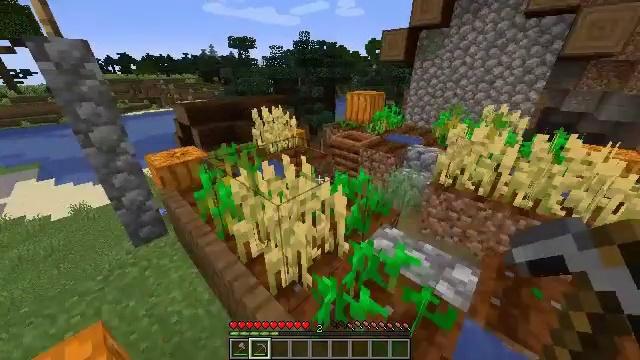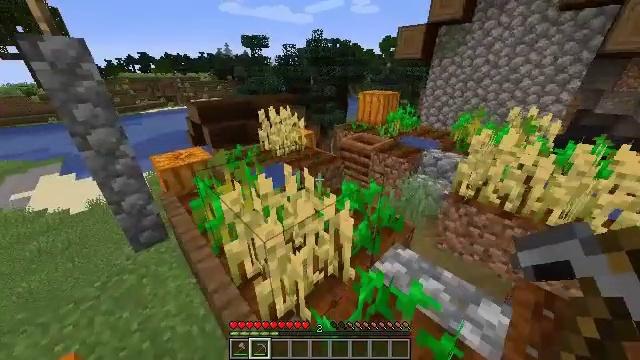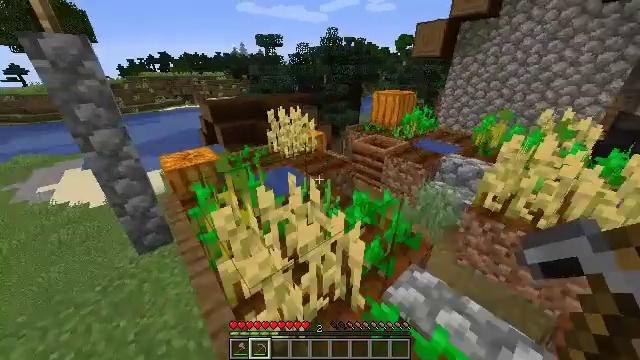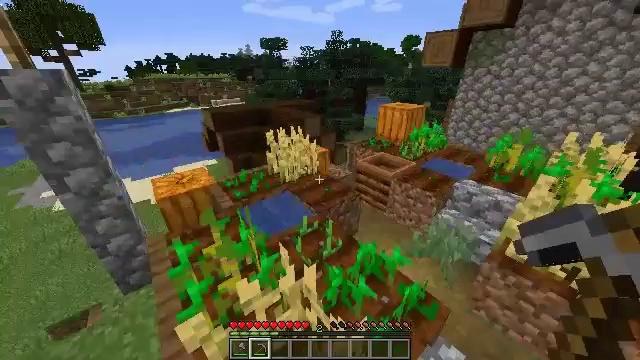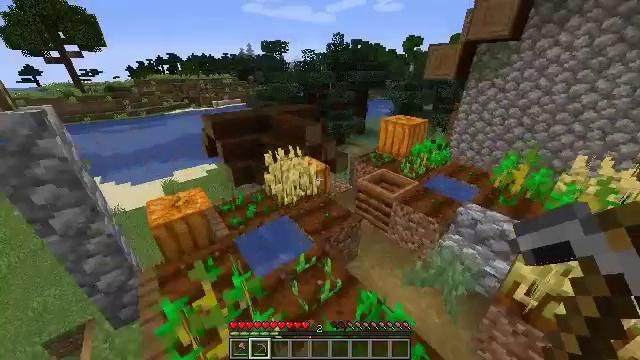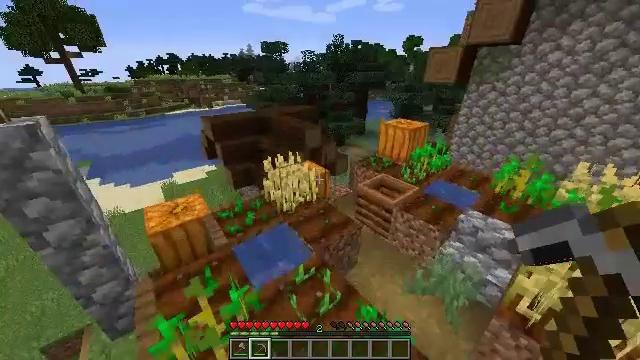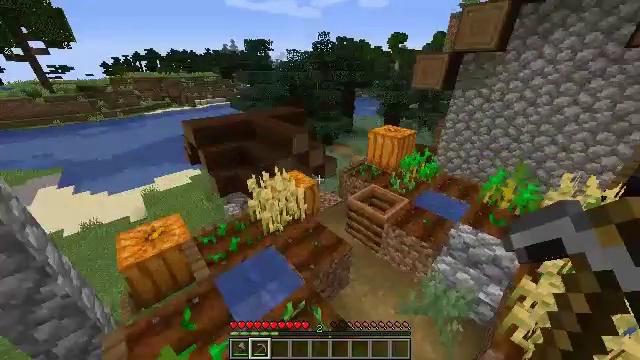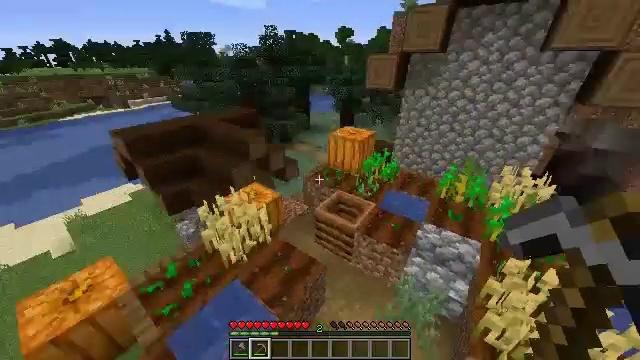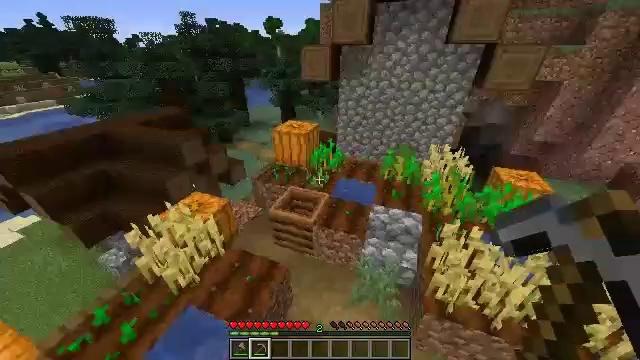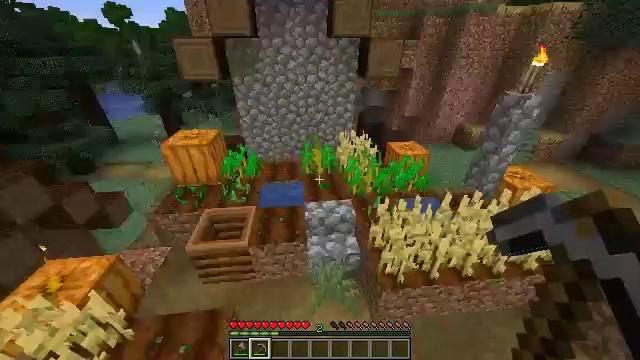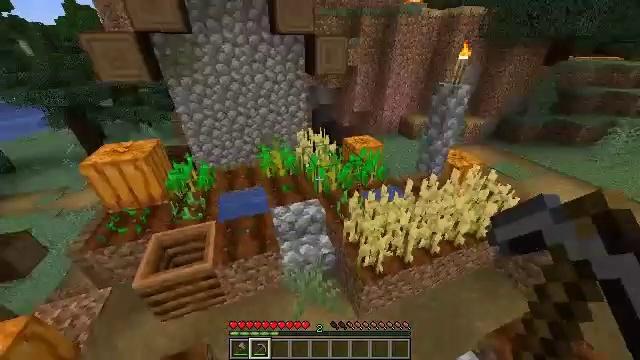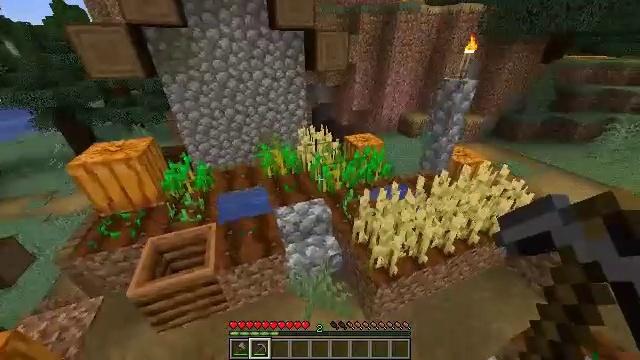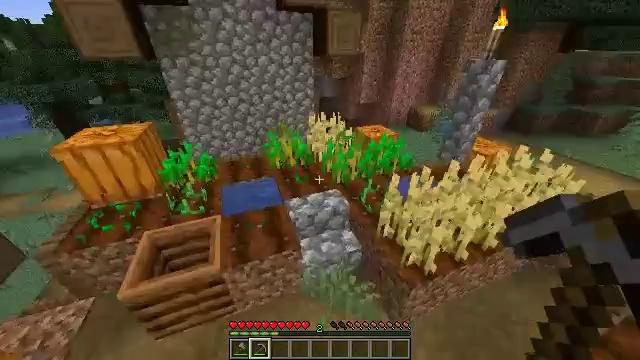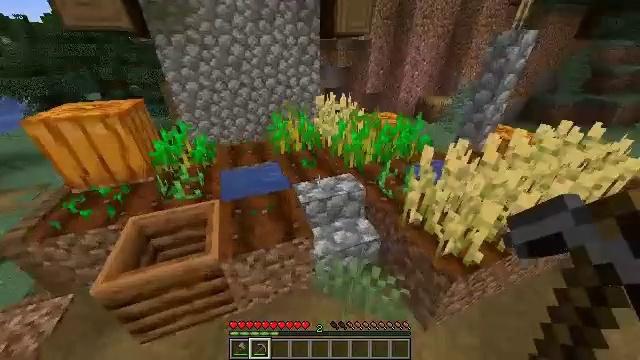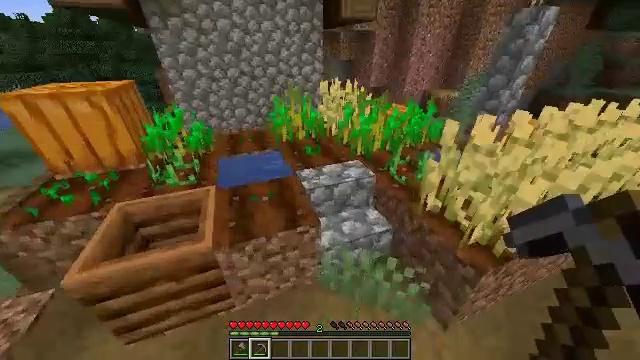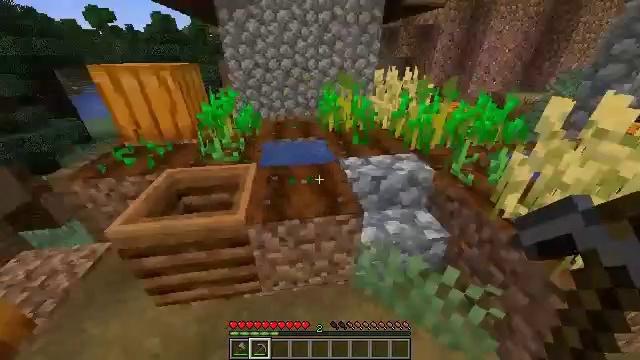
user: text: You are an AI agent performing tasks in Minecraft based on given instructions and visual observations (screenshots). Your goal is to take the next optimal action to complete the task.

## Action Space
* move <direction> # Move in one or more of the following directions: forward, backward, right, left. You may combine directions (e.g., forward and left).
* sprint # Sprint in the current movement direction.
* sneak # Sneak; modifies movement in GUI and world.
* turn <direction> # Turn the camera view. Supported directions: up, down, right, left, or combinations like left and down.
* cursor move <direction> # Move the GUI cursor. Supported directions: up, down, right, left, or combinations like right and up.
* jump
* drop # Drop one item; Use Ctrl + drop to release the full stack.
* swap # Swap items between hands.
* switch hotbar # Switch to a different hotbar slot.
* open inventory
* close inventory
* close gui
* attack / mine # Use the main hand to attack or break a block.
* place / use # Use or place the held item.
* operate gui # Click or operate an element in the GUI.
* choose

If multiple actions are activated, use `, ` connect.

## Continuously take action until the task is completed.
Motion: motion action
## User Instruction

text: Collect fern using your hands.
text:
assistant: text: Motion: move forward, sprint, turn left
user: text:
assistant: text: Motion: move forward, sprint, turn left
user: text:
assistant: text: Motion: move forward, sprint, turn left, jump
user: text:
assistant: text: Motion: move forward, sprint, jump
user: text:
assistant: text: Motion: move forward, sprint, jump
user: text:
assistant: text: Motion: move forward, sprint, turn right, jump
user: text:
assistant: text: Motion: move forward, sprint, turn right and down, jump
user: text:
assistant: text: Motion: move forward, sprint, turn right and down
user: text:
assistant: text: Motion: move forward, sprint, turn right
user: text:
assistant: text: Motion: move forward, sprint, turn right
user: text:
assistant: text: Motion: move forward, sprint, turn right
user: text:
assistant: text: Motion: move forward and move right, sprint
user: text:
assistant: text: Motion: move forward and move right, sprint
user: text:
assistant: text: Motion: move forward and move right, sprint
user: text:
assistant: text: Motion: move forward, sprint, turn left and up
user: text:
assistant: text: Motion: move forward, sprint, turn left and up
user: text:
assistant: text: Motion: move forward, sprint, turn left and up, jump
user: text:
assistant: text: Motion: move forward, sprint, turn left, jump
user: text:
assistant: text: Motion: move forward, sprint, turn left, jump
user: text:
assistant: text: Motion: move forward, sprint, turn left, jump
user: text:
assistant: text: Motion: move forward, sprint, jump
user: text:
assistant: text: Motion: move forward, sprint
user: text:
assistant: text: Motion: move forward, sprint
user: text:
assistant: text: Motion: move forward, sprint
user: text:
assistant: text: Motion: move forward, sprint
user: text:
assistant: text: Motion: move forward, sprint
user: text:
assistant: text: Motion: move forward, sprint
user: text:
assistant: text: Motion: move forward, sprint, jump
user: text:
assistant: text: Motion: move forward, sprint, turn right and down, jump
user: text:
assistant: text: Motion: move forward, sprint, turn right and down, jump